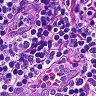
Metastatic tissue present: no